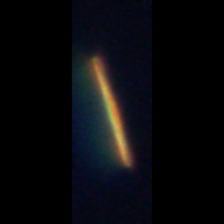
Taxon: Pennate
Group: Diatoms